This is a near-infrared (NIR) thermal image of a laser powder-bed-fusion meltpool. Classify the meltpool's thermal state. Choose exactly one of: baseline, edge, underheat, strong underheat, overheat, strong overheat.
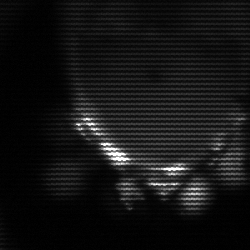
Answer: edge